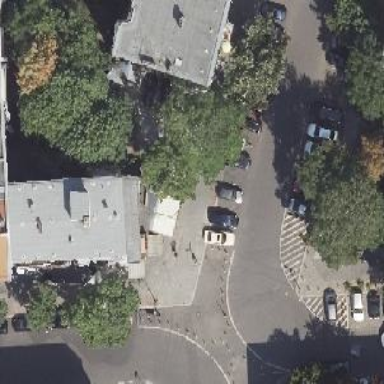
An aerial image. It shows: Bakery.